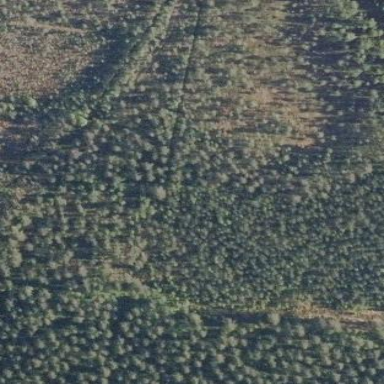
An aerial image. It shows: Mixed leaf woodland.